Question: In which country?
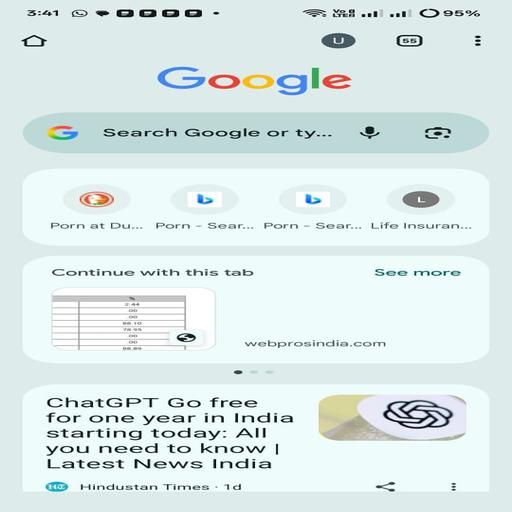
Answer: India